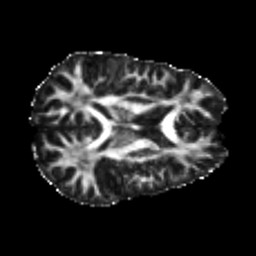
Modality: FA
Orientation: axial
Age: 24
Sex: male
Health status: healthy
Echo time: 0.074 s